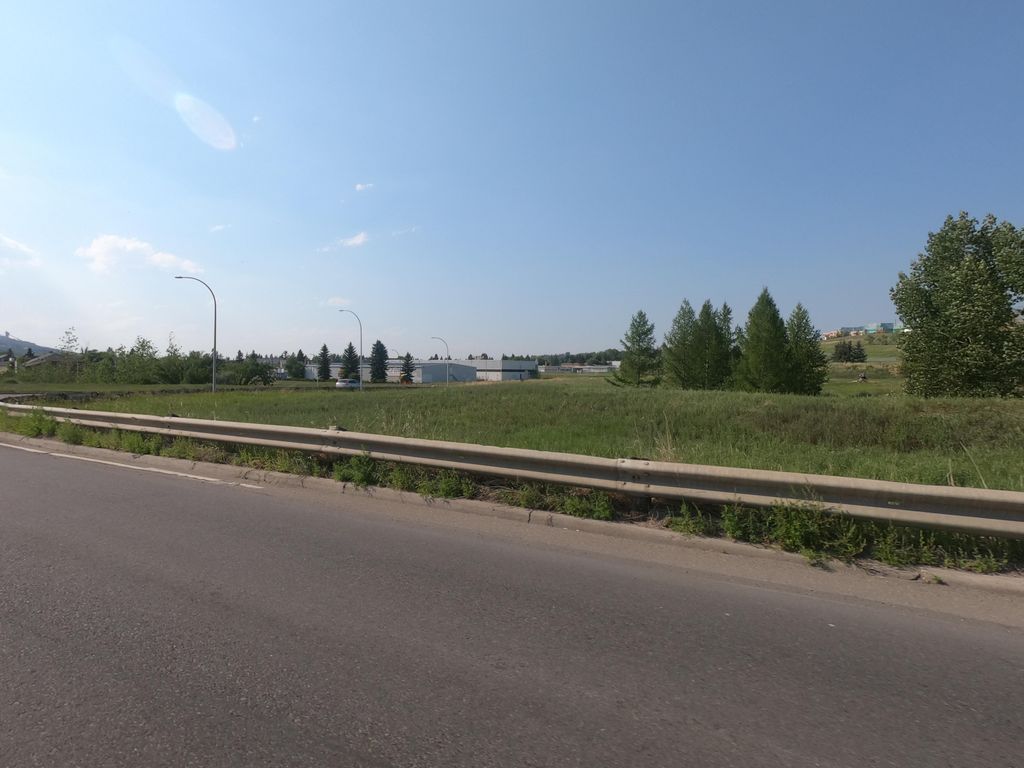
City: calgary